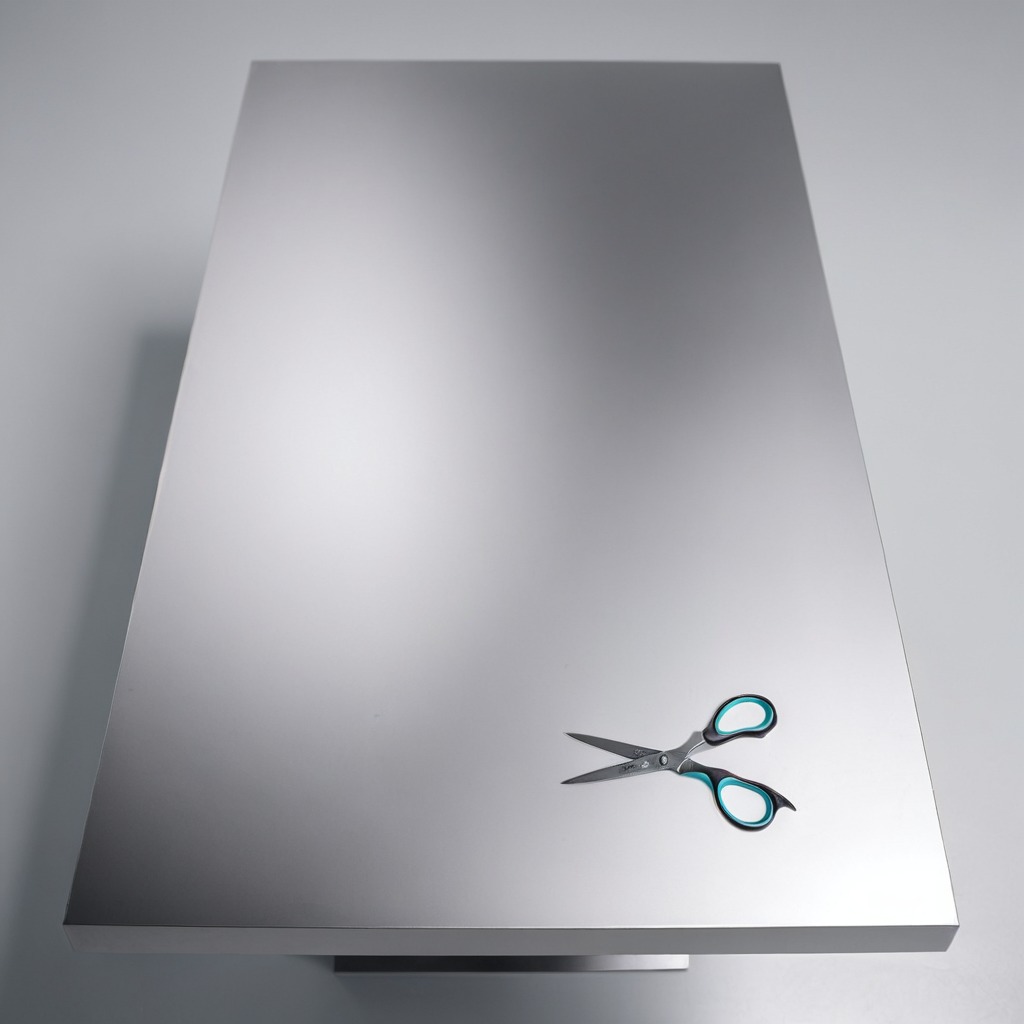
A scissor is lying on the stainless steel table in a high-end prototyping lab.